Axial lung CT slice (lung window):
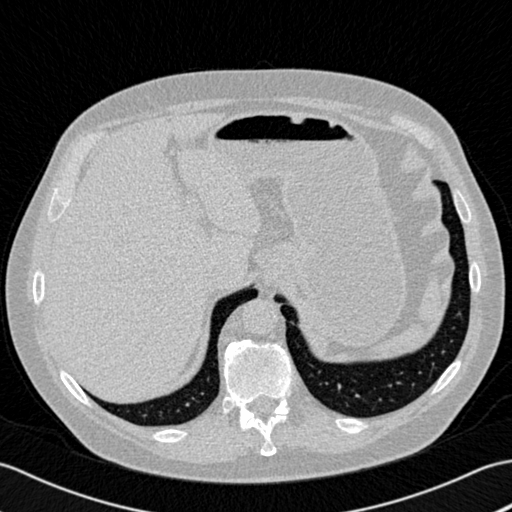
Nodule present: no